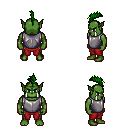
a pixel art fantasy rpg character, male body template, orc, green skin, steel chest armor, red pants, green mohawk hairstyle, four views (front, back, left, right), 2x2 character sprite sheet, small pixel art, hard edges, no anti-aliasing